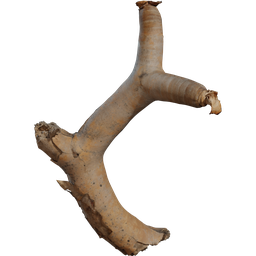
Label: nature